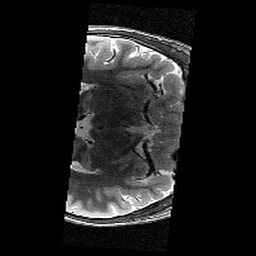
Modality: T2w
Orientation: axial
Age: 11
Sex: male
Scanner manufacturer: siemens
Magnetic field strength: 3 T
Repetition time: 9.23 s
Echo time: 0.067 s